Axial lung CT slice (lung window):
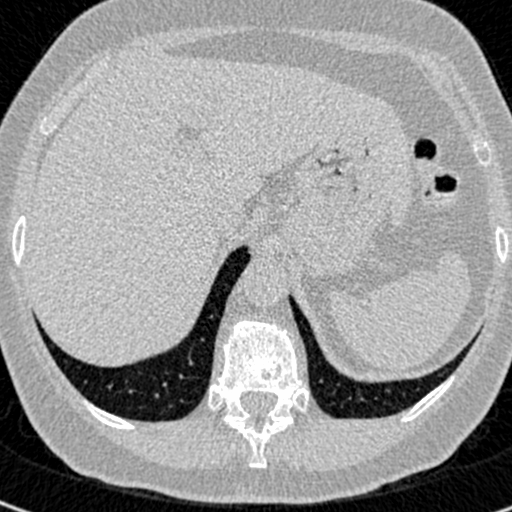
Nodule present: no